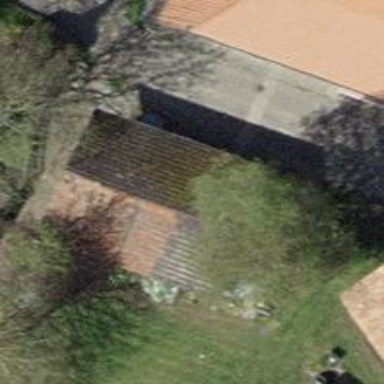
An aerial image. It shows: Barn.